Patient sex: M
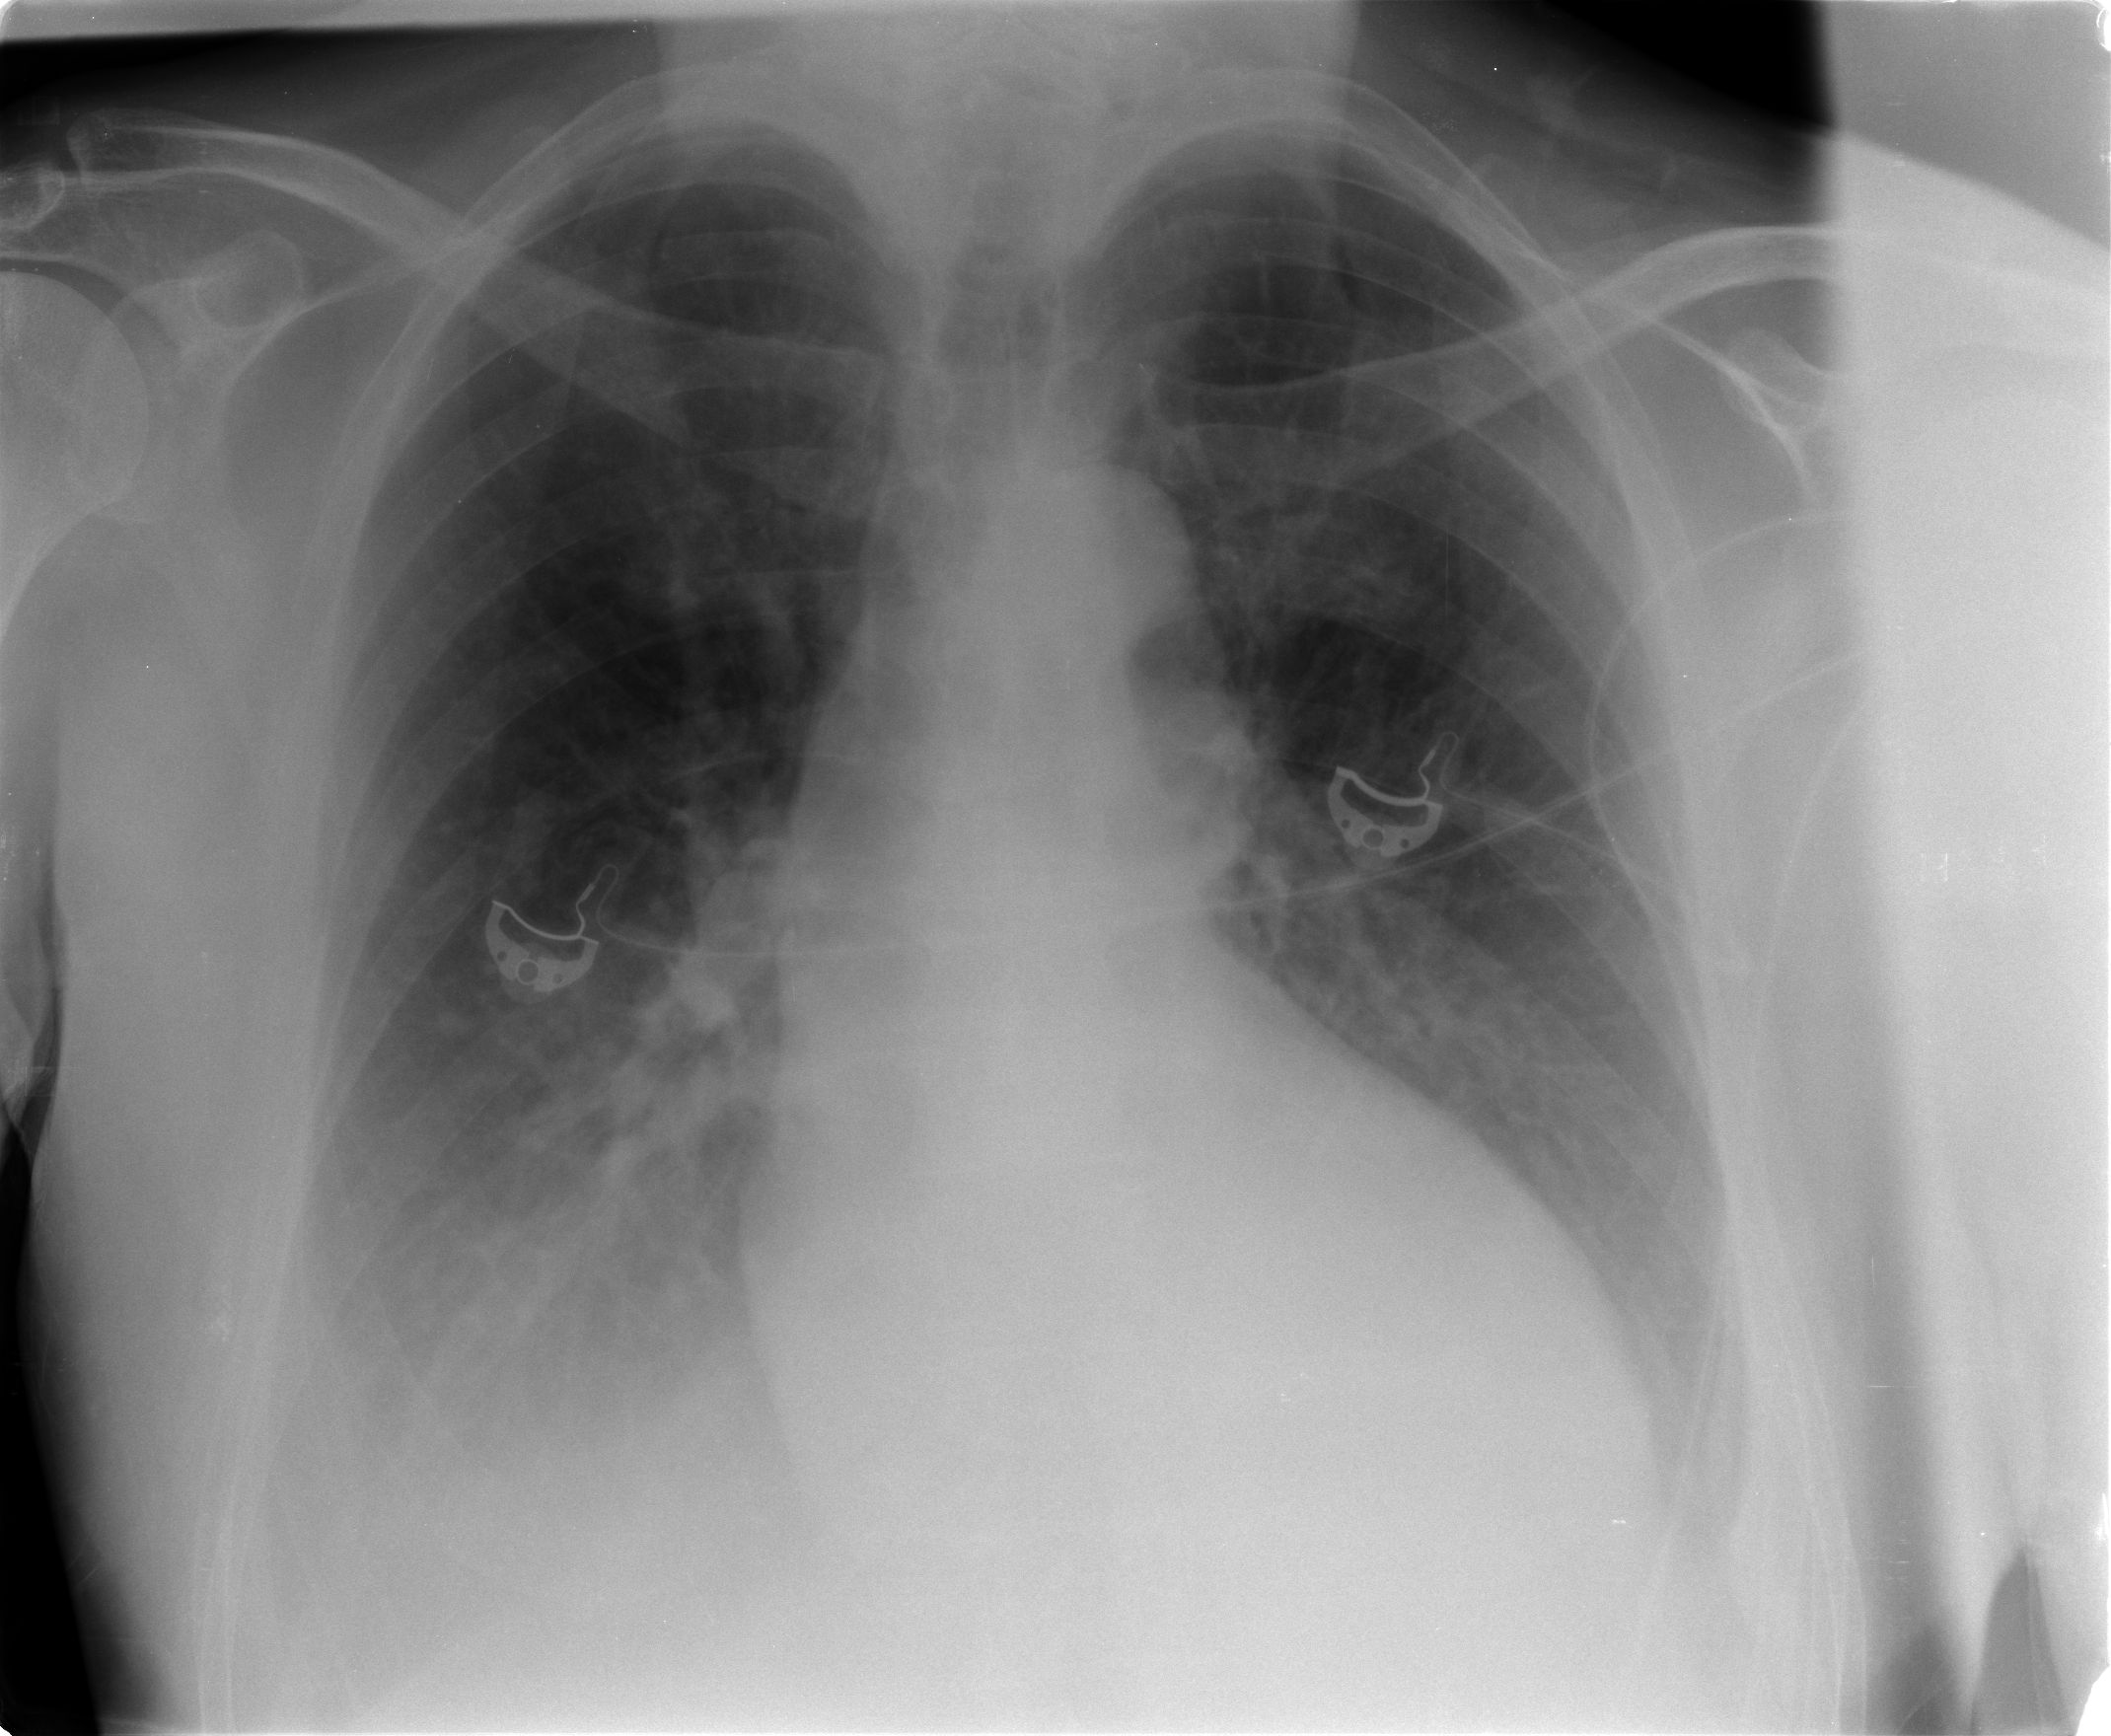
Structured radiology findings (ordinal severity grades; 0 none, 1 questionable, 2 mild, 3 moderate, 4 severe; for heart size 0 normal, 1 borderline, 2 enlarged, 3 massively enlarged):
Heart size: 0
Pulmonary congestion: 2
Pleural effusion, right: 2
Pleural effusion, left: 2
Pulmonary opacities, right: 0
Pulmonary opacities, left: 0
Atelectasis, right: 2
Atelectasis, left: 2